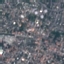
Land use / land cover class: Residential